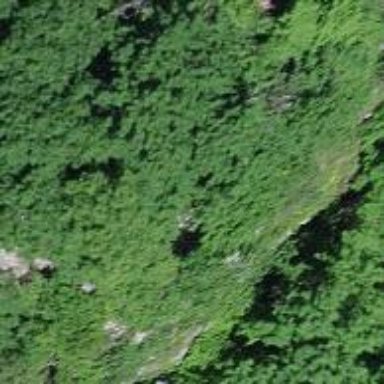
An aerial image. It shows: Cliff in nature.